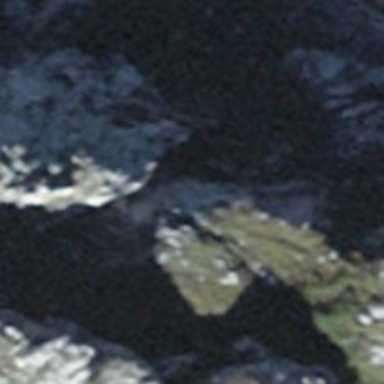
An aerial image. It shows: Cliff in nature.